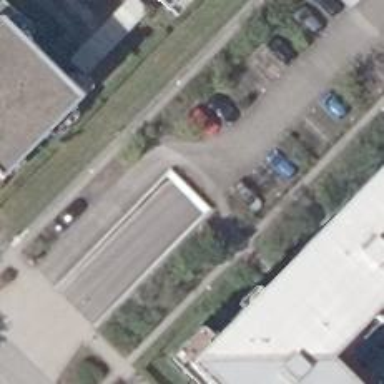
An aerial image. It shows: Parking entrance.